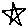
Label: star